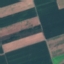
Label: AnnualCrop